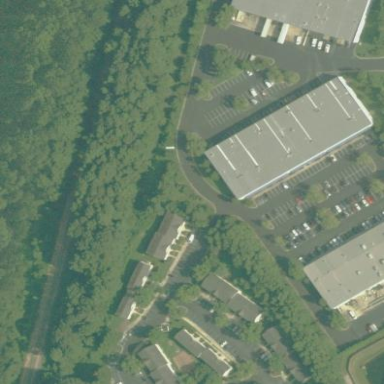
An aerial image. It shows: Commercial building.